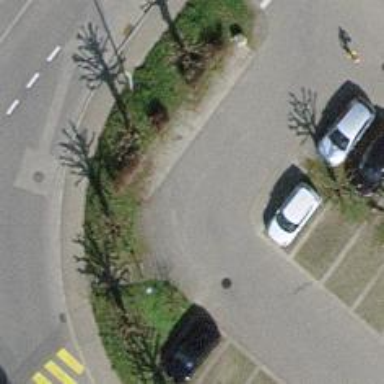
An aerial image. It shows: Road with steps.